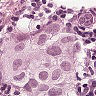
Metastatic tissue present: yes